Question: I want to redraw the button in the composite, according to their visibility property. I composite to resize according to the buttons present in it and I am using the following code to refresh the composite.
Please help. Is some thing missing in code to reposition?
'''
public void redraw_buttons() {
int offsetButton = 5;
int buttonHeight =28*3;
for (Control kid : compositeButtons.getChildren()) {
if (kid.getClass() == Button.class) {
if(kid.getVisible() == true){
kid.setLocation(0, 0);//layout(true, true);
kid.setSize(50,60);
kid.redraw();
kid.pack();
compositeButtons.redraw();
kid.setRedraw(true);
kid.setBounds(10, offsetButton, 259, buttonHeight);
kid.redraw();
offsetButton = offsetButton + buttonHeight;
}}
}
compositeButtons.redraw();
}
'''
Also for creating button on composite i am using the following code
'''
compositeButtons = new Composite(shell, SWT.BORDER);
compositeButtons.setLayout(null);
FormData fd_compositeButtons = new FormData();
fd_compositeButtons.top = new FormAttachment(lblUserLoggedinOnServer, 6);
fd_compositeButtons.bottom = new FormAttachment(textRecentLog, -6);
fd_compositeButtons.right = new FormAttachment(textRecentLog, 0, SWT.RIGHT);
fd_compositeButtons.left = new FormAttachment(0, 30);
compositeButtons.setLayoutData(fd_compositeButtons);
compositeButtons.layout(true, true);
getShell().layout(true, true);
'''
'''
int offsetButton = 5;
int buttonHeight =28*3;
MakeAppointmentRequestButton = new Button(compositeButtons, SWT.NONE);
MakeAppointmentRequestButton.setBounds(10, offsetButton, 259, buttonHeight);
//MakeAppointmentRequestButton.layout(true, true);
MakeAppointmentRequestButton.setRedraw(true);
MakeAppointmentRequestButton.setText("Make Appointment");
offsetButton = offsetButton + buttonHeight;
GotoAppointmentRequestButton = new Button(compositeButtons, SWT.NONE);
GotoAppointmentRequestButton.setBounds(10, offsetButton, 259, buttonHeight);//(10, offsetButton, 259, 28*3);
GotoAppointmentRequestButton.setRedraw(true);
GotoAppointmentRequestButton.setText("Goto Appointment");
offsetButton = offsetButton + buttonHeight;
CancelAppointmentRequestButton= new Button(compositeButtons, SWT.NONE);
CancelAppointmentRequestButton.setBounds(10, offsetButton, 259, buttonHeight);//(10, 28*3+5, 259, 28*3);
CancelAppointmentRequestButton.setRedraw(true);
CancelAppointmentRequestButton.setText("Cancel Appointment");
offsetButton = offsetButton + buttonHeight;
'''
I have seen various links also tried pack(), redraw() properties. But
Please help. Is some thing missing in code to reposition? Please suggest the way for doing this. I am new to SWT.
Thanks..
******* ********
The error was due to
1.)'redraw_buttons()' function was not called on main thread.
'''
_appLoader.display.getDefault().asyncExec(new Runnable() {
public void run() {
_appLoader.MyObj.redraw_buttons();
}
});
// This gave access to main thread.
'''
2.) Composite Frame was not resized in redraw_buttons();
'''
// Code: On Which I am still working upon.
'''

Should I resize the shell? Pls suggest.
Thanks For your help.
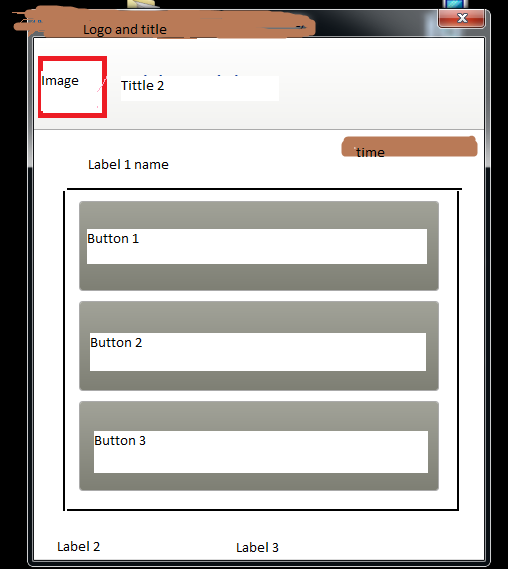
Answer: Here is some code that should do what you want or at least show you how to achieve it:
'''
public static void main(String[] args)
{
Display display = new Display();
Shell shell = new Shell(display);
shell.setLayout(new GridLayout(2, true));
// Stretch first label horizontally
Label upperLeft = new Label(shell, SWT.NONE);
upperLeft.setText("Label 1 name");
upperLeft.setLayoutData(new GridData(SWT.BEGINNING, SWT.BEGINNING, true, false));
// Stretch second label horizontally but align to the right
Label upperRight = new Label(shell, SWT.NONE);
upperRight.setText("time");
upperRight.setLayoutData(new GridData(SWT.END, SWT.BEGINNING, true, false));
// Stretch button comp in both directions
Composite buttonComp = new Composite(shell, SWT.BORDER);
buttonComp.setLayout(new GridLayout(1, true));
GridData buttonData = new GridData(SWT.FILL, SWT.FILL, true, true);
buttonData.horizontalSpan = 2;
buttonComp.setLayoutData(buttonData);
Button one = new Button(buttonComp, SWT.PUSH);
one.setText("Button 1");
one.setLayoutData(new GridData(SWT.FILL, SWT.FILL, true, true));
Button two = new Button(buttonComp, SWT.PUSH);
two.setText("Button 2");
two.setLayoutData(new GridData(SWT.FILL, SWT.FILL, true, true));
Button three = new Button(buttonComp, SWT.PUSH);
three.setText("Button 3");
three.setLayoutData(new GridData(SWT.FILL, SWT.FILL, true, true));
// Stretch third label horizontally
Label lowerLeft = new Label(shell, SWT.NONE);
lowerLeft.setText("Label 2");
lowerLeft.setLayoutData(new GridData(SWT.BEGINNING, SWT.BEGINNING, true, false));
// Stretch fourth label horizontally
Label lowerRight = new Label(shell, SWT.NONE);
lowerRight.setText("Label 3");
lowerRight.setLayoutData(new GridData(SWT.BEGINNING, SWT.BEGINNING, true, false));
shell.pack();
shell.open();
while (!shell.isDisposed())
{
if (!display.readAndDispatch())
display.sleep();
}
display.dispose();
}
'''
This is how it looks when it starts:

and after resize: